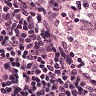
Metastatic tissue present: no